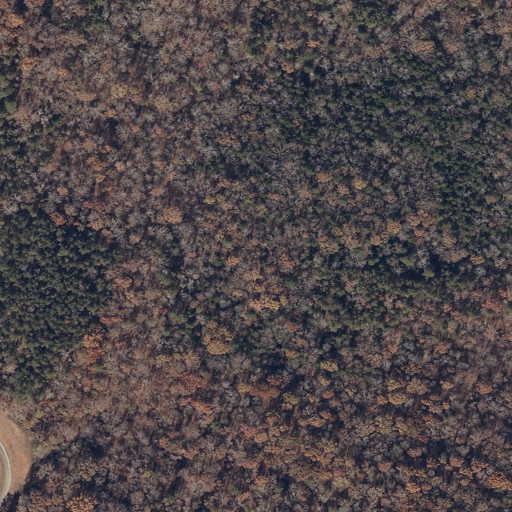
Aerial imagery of ridge(s) in Alabama named Chunn Hill containing deciduous forest, evergreen forest, mixed forest, and open development